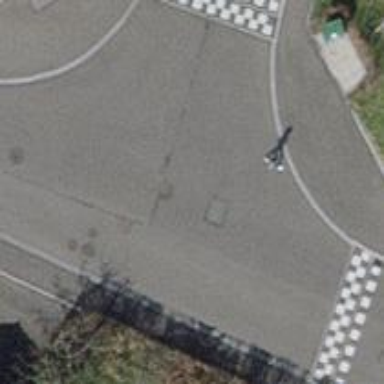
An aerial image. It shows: Traffic calming table.